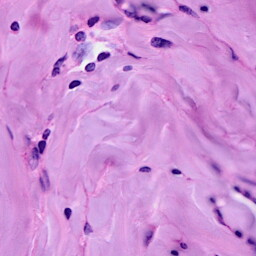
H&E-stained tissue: Breast